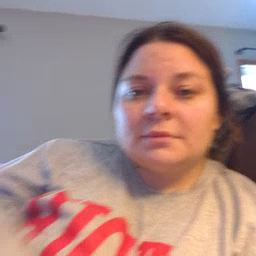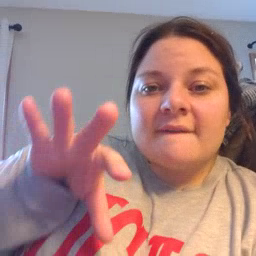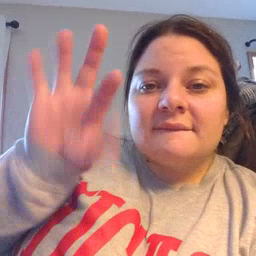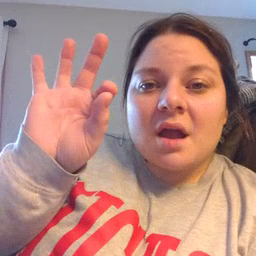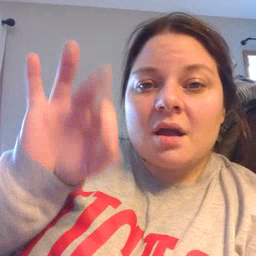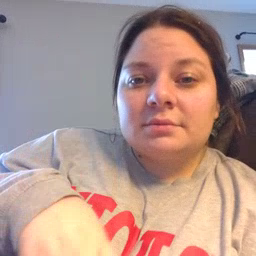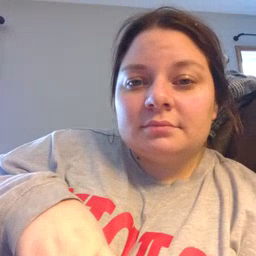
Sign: find